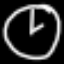
Label: clock